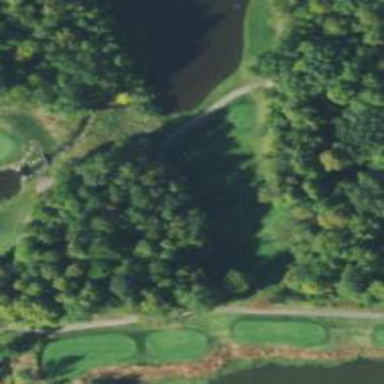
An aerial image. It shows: Golf cartpath that is also road path.